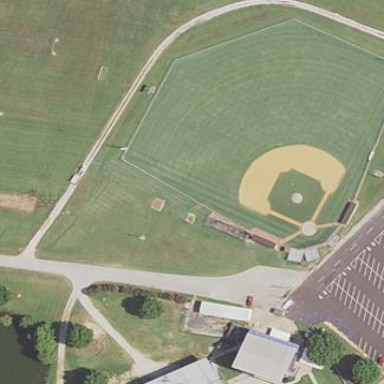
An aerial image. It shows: Baseball pitch for leisure land.